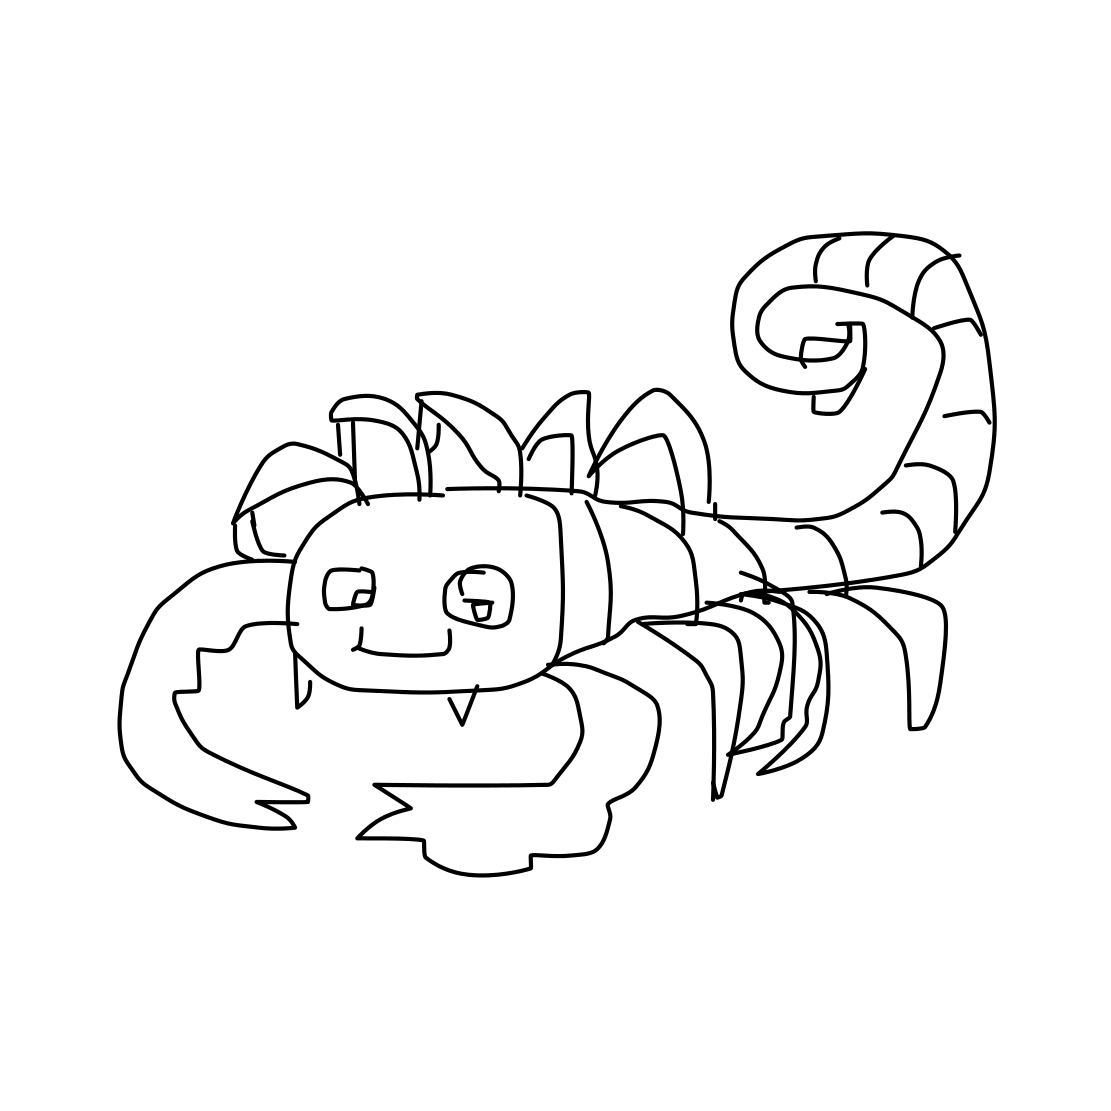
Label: scorpion